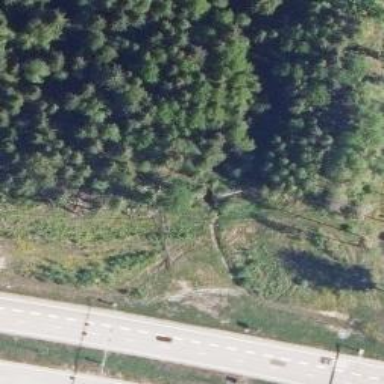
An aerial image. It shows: Fallen tree blocking the path.